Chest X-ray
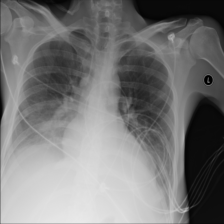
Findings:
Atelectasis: negative
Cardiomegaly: negative
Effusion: negative
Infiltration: positive
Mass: negative
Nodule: negative
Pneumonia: negative
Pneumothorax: negative
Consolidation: negative
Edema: negative
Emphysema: negative
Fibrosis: negative
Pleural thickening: negative
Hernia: negative